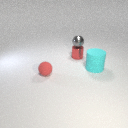
small red metal cylinder to the left of large cyan rubber cylinder